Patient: sex F, age 36
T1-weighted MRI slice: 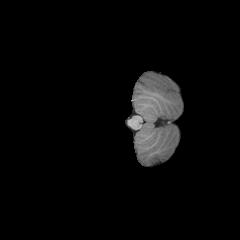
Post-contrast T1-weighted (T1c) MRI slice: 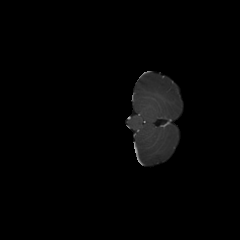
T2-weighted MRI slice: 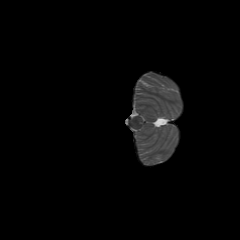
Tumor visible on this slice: no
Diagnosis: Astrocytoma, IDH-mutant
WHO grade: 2